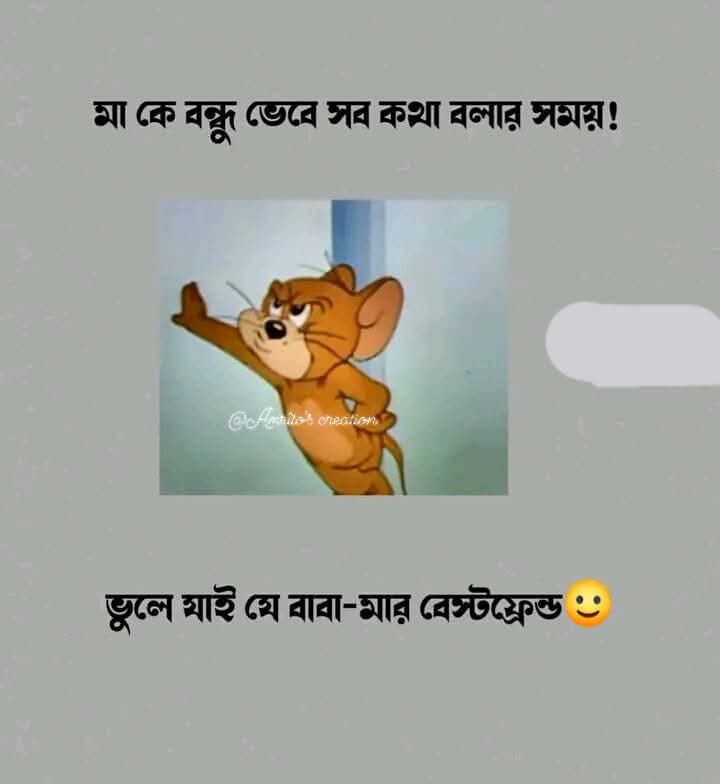
Text: মা কে বন্ধু ভেবে সব কথা বলার সময়!
ভুলে যাই যে বাবা-মার বেস্টফ্রেন্ড
Label: Non Hate